Field crop: maize
Growth stage: 2
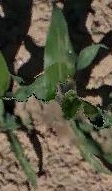
Species: maize